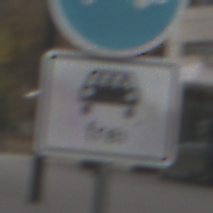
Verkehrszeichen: MehrfachbesetzePersonenkraftwagenFrei
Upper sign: Busssonderstreifen
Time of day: Midday
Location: Outdoor (Urban)
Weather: Overcast
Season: NotSpecified
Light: Natural